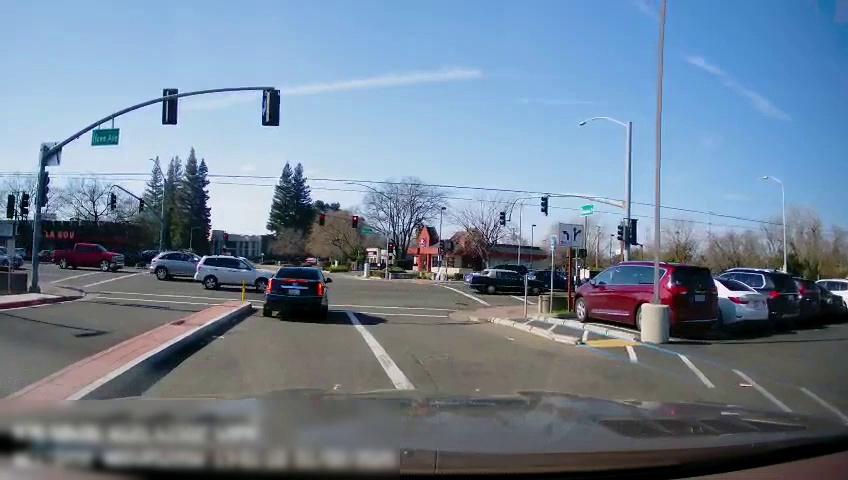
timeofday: Day
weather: Sunny
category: Drivable Space
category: Vehicles | SUV
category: Vehicles | Car
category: Vehicles | SUV
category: Vehicles | SUV
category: Vehicles | SUV
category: Vehicles | Car
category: Vehicles | SUV
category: Vehicles | Car
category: Vehicles | Car
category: Vehicles | Car
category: Vehicles | SUV
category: Vehicles | Truck
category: Vehicles | SUV
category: Vehicles | Car
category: Lanes | Opposite Lane
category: Lanes | Current Lane
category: Traffic | Lights
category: Traffic | Lights
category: Traffic | Signs
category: Traffic | Lights
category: Traffic | Lights
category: Traffic | Lights
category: Traffic | Signs
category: Traffic | Lights
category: Traffic | Lights
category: Traffic | Lights
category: Traffic | Lights
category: Traffic | Lights
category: Traffic | Lights
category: Traffic | Lights
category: Traffic | Signs
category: Traffic | Signs
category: Traffic | Lights